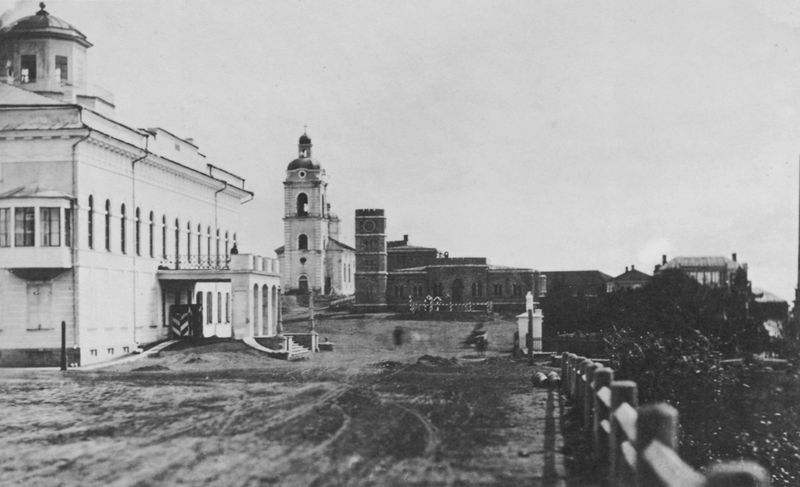
Titel: Orenburg
Künstler: Russischer Photograph
Standort: Bern
Institution: Bernisches Historisches Museum
Schlagwörter: baum, dunkel, himmel, meer, schatten, wasser, weiß, wolken, bäume, kirchturm, sand, stadt, ufer, fenster, grau, hell, holz, laterne, licht, pfeiler, schwarz, strasse, tür, anlage, gebäude, gras, haus, schloss, weg, wiese, wolke, zaun, wand, architektur, erde, häuser, kalt, strauch, busch, büsche, gewässer, kirche, pfad, wege, boden, schornstein, turm, bewölkt, balkon, terrasse, strand, ansicht, fassade, italien, türen, spuren, dorf, mauer, gelände, hecke, schattierung, schattierungen, zäune, fabrik, platz, kuppel, promenade, treppe, unwetter, vorsprung, wetter, uhr, geländer, tor, foto, fotografie, photographie, straßen, wände, eingang, erker, glockenturm, kloster, türme, münchen, balustrade, kälte, schwarz weiss, photo, tore, glocke, anwesen, mauern, portikus, auffahrt, einfahrt, wagenspuren, bau, latte, turmuhr, baustelle, tambourin, dachterrasse, bauarbeiten, matsch, badeort, durchfahrt, dörfer, reifenspuren, sträuche, wachhäuschen, holzlatten, stelle, kolonialstil, baugrube, bauplatz, holzlatte, kolonialstadt